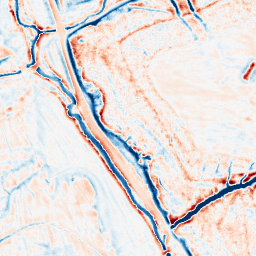
Category: edge_preserving
Decomposition family: bilateral
Decomposition parameters: d: 15
sigma_color: 50
sigma_space: 100
Upsampling method: quartic
Upsampling parameters: scale: 2
Upsampling scale: 2